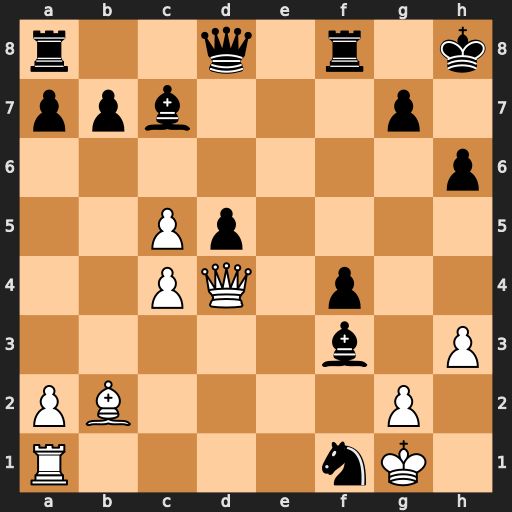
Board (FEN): r2q1r1k/ppb3p1/7p/2Pp4/2PQ1p2/5b1P/PB4P1/R4nK1
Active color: w
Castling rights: -
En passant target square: -
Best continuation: Qxg7#